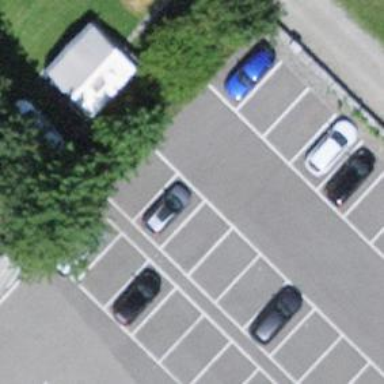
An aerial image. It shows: Parking aisle designated as service road.